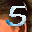
Label: 5